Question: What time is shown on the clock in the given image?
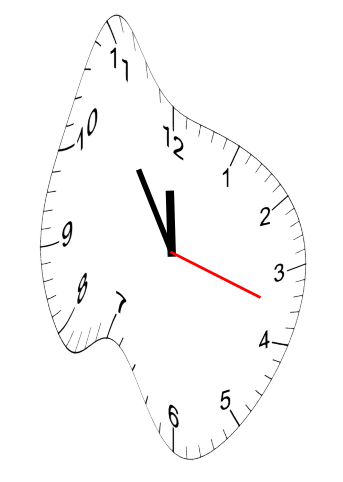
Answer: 11:54:18